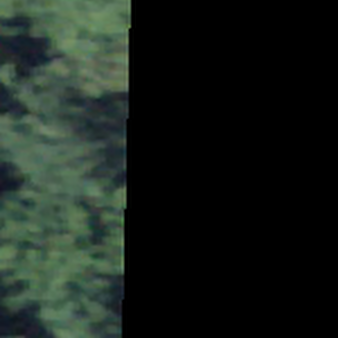
Label: other